Question: Solution:
User can change the system language of Windows Phone at:
Settings > language+region > Phone language
How can I get the selected language (Phone language) from C# code?
Below is my phone settings:

Here is my code snippet:
'''
System.Diagnostics.Debug.WriteLine(
"************************************* CultureInfo.CurrentCulture.Name = " + CultureInfo.CurrentCulture.ToString() + ", " +
"CultureInfo.CurrentCulture.CompareInfo = " + CultureInfo.CurrentCulture.CompareInfo + ", " +
"CultureInfo.CurrentCulture.DisplayName = " + CultureInfo.CurrentCulture.DisplayName + ", " +
"CultureInfo.CurrentCulture.EnglishName = " + CultureInfo.CurrentCulture.EnglishName + ", " +
"CultureInfo.CurrentCulture.Name = " + CultureInfo.CurrentCulture.Name + ", " +
"CultureInfo.CurrentCulture.NativeName = " + CultureInfo.CurrentCulture.NativeName + ", " +
"CultureInfo.CurrentCulture.TextInfo = " + CultureInfo.CurrentCulture.TextInfo
);
'''
Here is the output:
'''
CultureInfo.CurrentCulture.Name = zh-HK,
CultureInfo.CurrentCulture.CompareInfo = CompareInfo - zh-HK,
CultureInfo.CurrentCulture.DisplayName = Chinese (Traditional, Hong
Kong SAR), CultureInfo.CurrentCulture.EnglishName = Chinese
(Traditional, Hong Kong SAR), CultureInfo.CurrentCulture.Name = zh-HK,
CultureInfo.CurrentCulture.NativeName = Zhong Wen (Xiang Gang Te Bie Xing Zheng Qu ),
CultureInfo.CurrentCulture.TextInfo = TextInfo - zh-HK
'''
I cannot find the 'Phone Language'
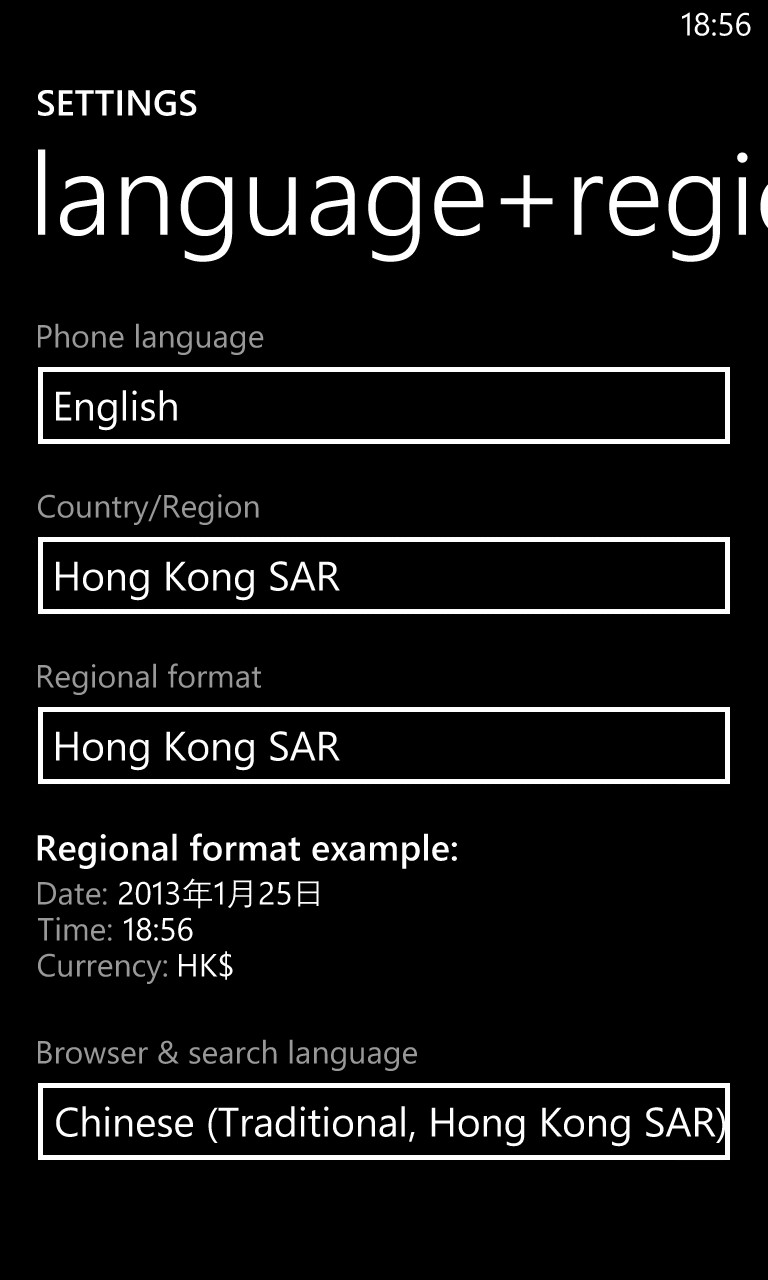
Answer: Use 'System.Threading.Thread.CurrentThread.CurrentCulture'. It should correctly reflect the phone language.